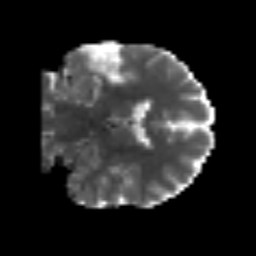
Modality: MD
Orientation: coronal
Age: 63
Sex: male
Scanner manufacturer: siemens
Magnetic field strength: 3 T
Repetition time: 3.2 s
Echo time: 0.081 s